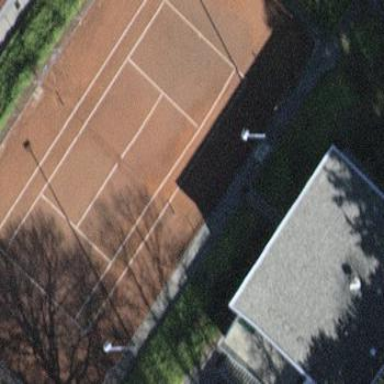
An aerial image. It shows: Tennis court on pitch designated for leisure land.